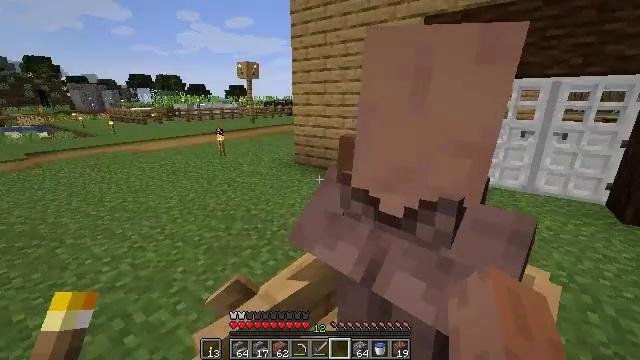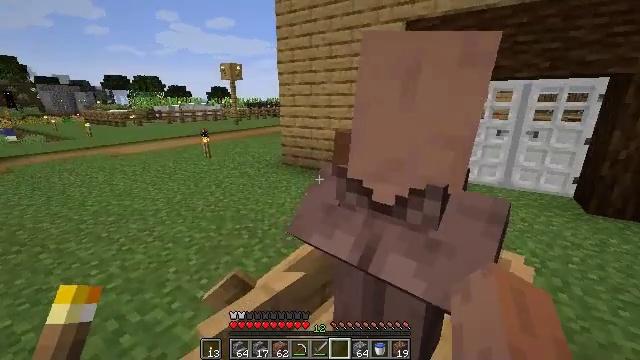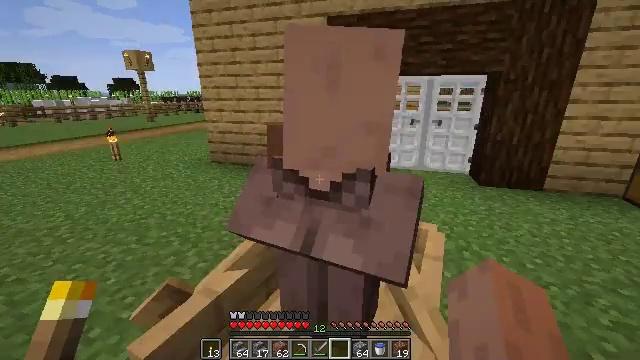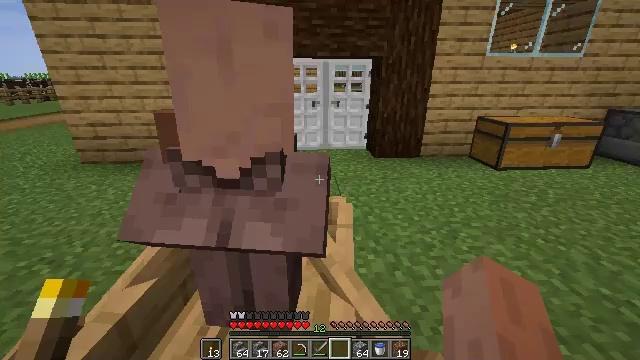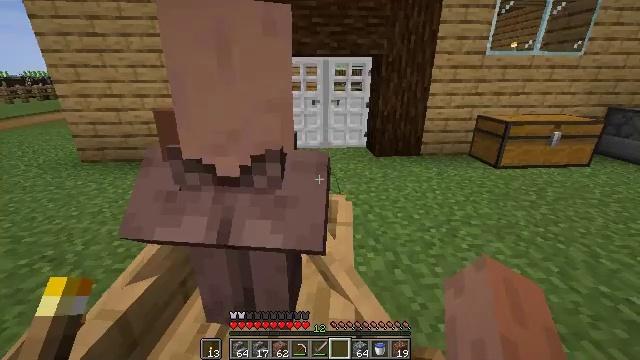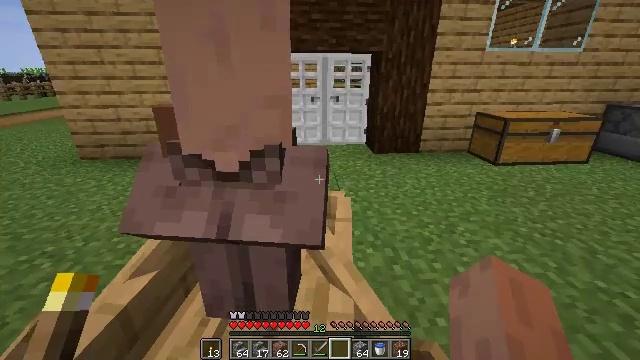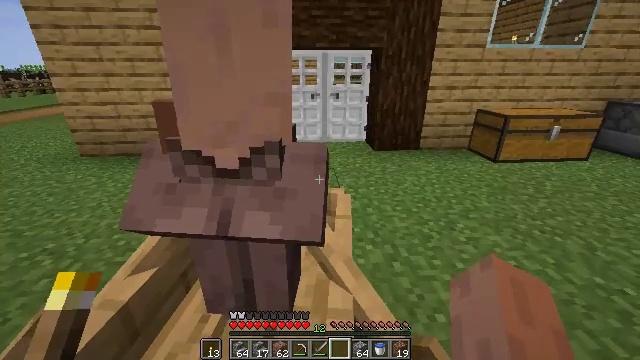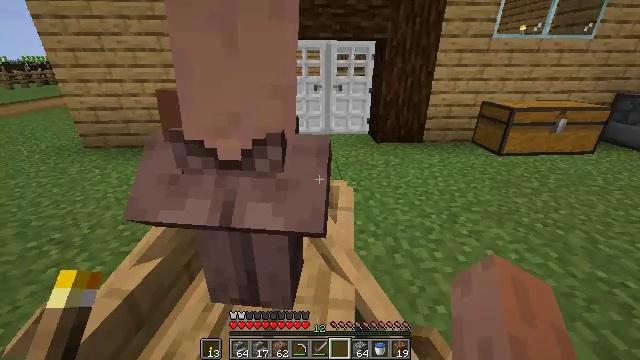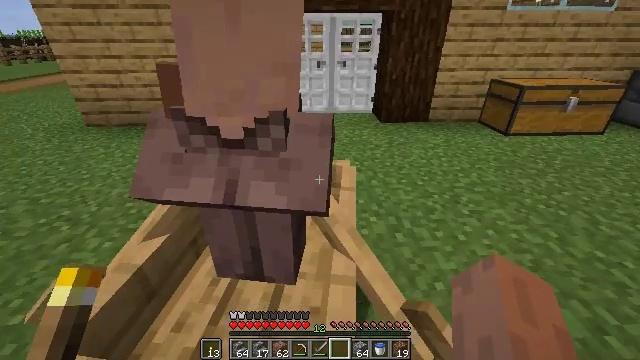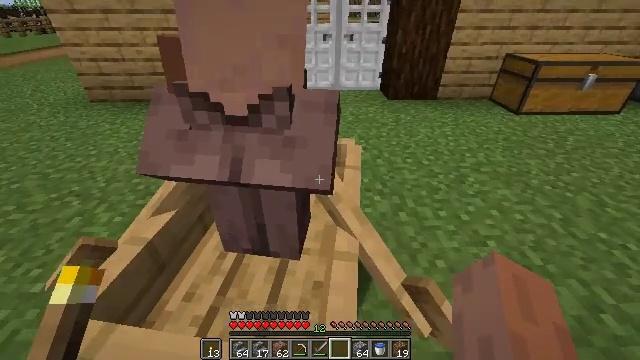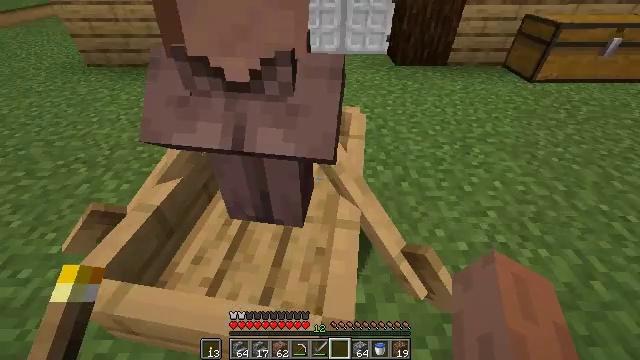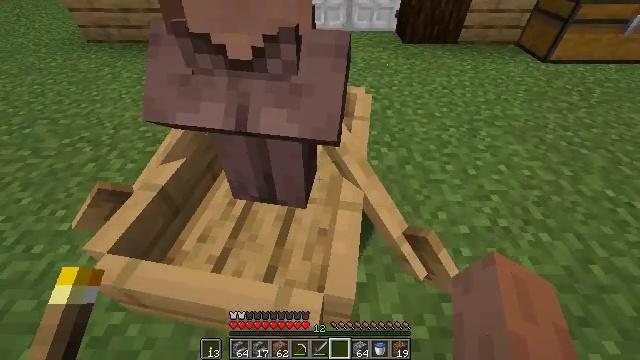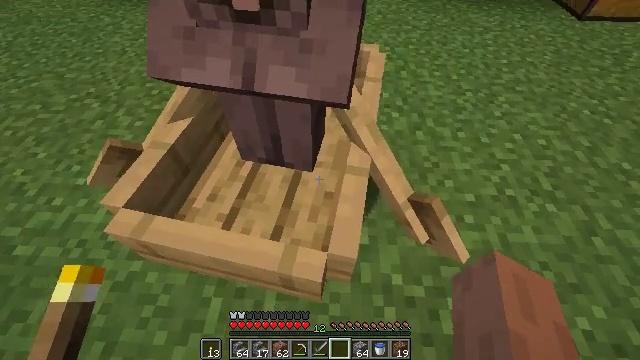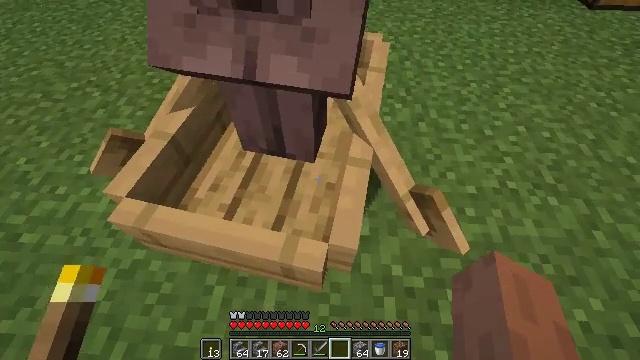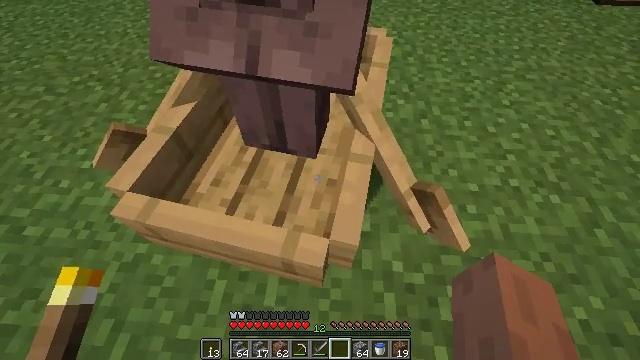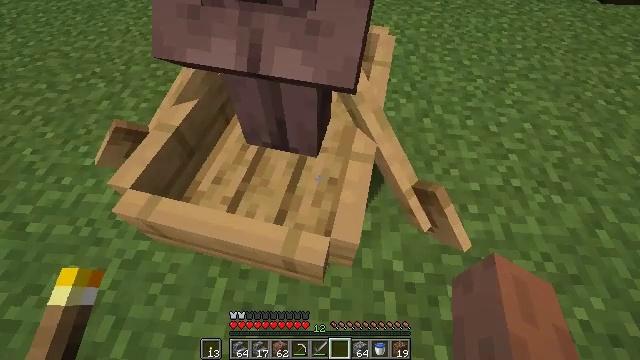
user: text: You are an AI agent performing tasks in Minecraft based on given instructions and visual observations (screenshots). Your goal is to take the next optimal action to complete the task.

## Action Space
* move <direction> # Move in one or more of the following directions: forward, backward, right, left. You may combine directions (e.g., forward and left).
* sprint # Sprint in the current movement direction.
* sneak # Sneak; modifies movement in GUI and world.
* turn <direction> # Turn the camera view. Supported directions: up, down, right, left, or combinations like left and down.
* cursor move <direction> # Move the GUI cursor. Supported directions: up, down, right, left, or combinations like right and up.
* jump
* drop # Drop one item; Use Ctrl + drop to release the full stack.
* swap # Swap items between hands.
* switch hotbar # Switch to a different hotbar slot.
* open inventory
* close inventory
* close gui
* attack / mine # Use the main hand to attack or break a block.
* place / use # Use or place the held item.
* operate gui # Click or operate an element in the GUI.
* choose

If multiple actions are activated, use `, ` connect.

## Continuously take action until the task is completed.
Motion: motion action
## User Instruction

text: Smash the iron door for recycling.
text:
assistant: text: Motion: turn right, attack / mine
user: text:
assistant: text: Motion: turn right and down, attack / mine
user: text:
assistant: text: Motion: turn right and down, attack / mine
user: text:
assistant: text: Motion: attack / mine
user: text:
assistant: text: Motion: attack / mine
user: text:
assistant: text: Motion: attack / mine
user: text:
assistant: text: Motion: turn down, attack / mine
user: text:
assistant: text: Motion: turn down, attack / mine
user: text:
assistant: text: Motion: turn left and down, attack / mine
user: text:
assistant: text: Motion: turn down, attack / mine
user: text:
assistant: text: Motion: turn left and down, attack / mine
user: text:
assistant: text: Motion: turn left and down, attack / mine
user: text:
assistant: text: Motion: turn down, attack / mine
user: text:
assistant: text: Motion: attack / mine
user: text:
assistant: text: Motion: attack / mine
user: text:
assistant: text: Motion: attack / mine
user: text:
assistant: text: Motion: attack / mine and use / place
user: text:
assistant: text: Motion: attack / mine and use / place
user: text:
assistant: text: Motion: attack / mine and use / place
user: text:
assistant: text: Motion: attack / mine
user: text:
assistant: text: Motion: attack / mine
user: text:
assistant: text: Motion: attack / mine
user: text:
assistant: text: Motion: attack / mine
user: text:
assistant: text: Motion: attack / mine
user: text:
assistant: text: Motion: attack / mine
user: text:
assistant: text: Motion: attack / mine
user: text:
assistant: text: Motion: attack / mine
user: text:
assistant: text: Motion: attack / mine
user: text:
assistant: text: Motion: attack / mine
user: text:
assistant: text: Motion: attack / mine